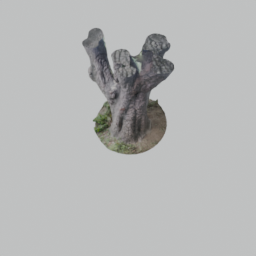
Label: nature